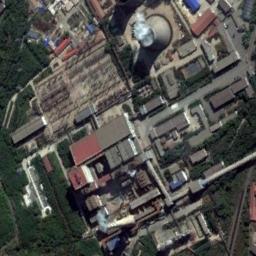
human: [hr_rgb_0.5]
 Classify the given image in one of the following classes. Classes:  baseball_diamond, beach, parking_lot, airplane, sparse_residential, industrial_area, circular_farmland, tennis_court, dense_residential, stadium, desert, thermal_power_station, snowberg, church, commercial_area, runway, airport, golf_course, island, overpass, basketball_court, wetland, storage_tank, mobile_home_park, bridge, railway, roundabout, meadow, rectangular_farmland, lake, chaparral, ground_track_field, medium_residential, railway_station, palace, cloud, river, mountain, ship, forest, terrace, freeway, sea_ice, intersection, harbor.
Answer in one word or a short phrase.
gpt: thermal_power_station